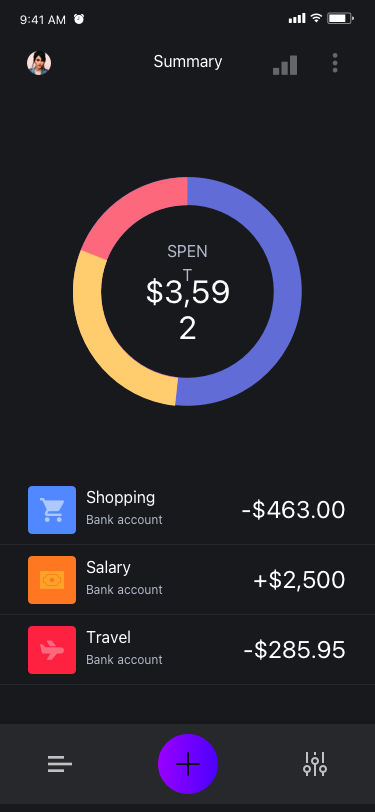
Text in this UI design:
Summary
$3,592
SPENT
Shopping
Bank account
-$463.00
Salary
Bank account
+$2,500
Travel
Bank account
-$285.95
9:41 AM